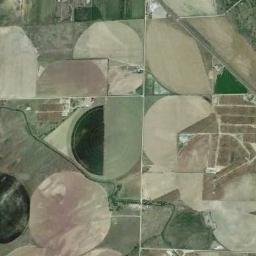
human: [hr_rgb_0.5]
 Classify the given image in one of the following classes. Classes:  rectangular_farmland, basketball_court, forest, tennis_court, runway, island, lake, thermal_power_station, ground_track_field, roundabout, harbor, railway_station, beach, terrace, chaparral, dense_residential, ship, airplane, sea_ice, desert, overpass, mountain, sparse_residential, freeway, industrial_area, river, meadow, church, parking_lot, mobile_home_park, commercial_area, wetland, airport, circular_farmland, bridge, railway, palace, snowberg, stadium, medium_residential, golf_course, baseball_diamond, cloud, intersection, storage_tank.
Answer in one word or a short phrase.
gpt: circular_farmland